Question: I am having a hard time trying to add several fossil tips to a 100 phylogenetic time trees.
Here is a drawing of what I want to do:

I would like to do it for my 100 trees contained in a single nexus file.
Thank you in advance.
EDIT:
Okay, I figured out how to do it. Here is the code for the example:
'''
library(phytools)
tree <- read.tree(text = '(A:20,(B1:5,B2:5):15);')
plot(tree)
nodelabels()
edgelabels()
case1 <- bind.tip(tree, tip.label="Fossil tip 1", where=which(tree$tip.label=="A"), position = 10, edge.length=10)
plot(case1)
case2 <- bind.tip(tree, tip.label="Fossil tip 2", where=5, position=0.5*tree$edge.length[2], edge.length=0.5*tree$edge.length[2]+tree$edge.length[3])
plot(case2)
case3 <- bind.tip(tree, tip.label="Fossil tip 3", where=5, position=0.5*tree$edge.length[2], edge.length=(0.5*tree$edge.length[2]+tree$edge.length[3])-10)
plot(case3)
'''
And here is the code fo my data:
'''
library(phytools)
mammif <- read.nexus(file.choose()) #100 phyogenetic time trees
tree <- mammif$tree_7736 #for the first tree
plot(tree)
nodelabels()
edgelabels()
case1 <- bind.tip(tree, tip.label="Fossil tip 1", where=which(tree$tip.label=="Tupaia_belangeri"), position = 30, edge.length=30)
plot(case1)
case2 <- bind.tip(tree, tip.label="Fossil tip 2", where=36, position=0.5*tree$edge.length[21], edge.length=0.5*tree$edge.length[21]+tree$edge.length[22])
plot(case2)
case3 <- bind.tip(tree, tip.label="Fossil tip 3", where=33, position=0.5*tree$edge.length[13], edge.length=(0.5*tree$edge.length[13]+tree$edge.length[14])-10)
plot(case3)
'''
The code works just fine for the first tree. I would like to loop it for the rest of the trees but the thing is that the nodes and the edges can change between the trees. I think it would be easier to designate the taxa of a clade rather than a node and the edge leading to a taxon rather than an edge number. Any idea?
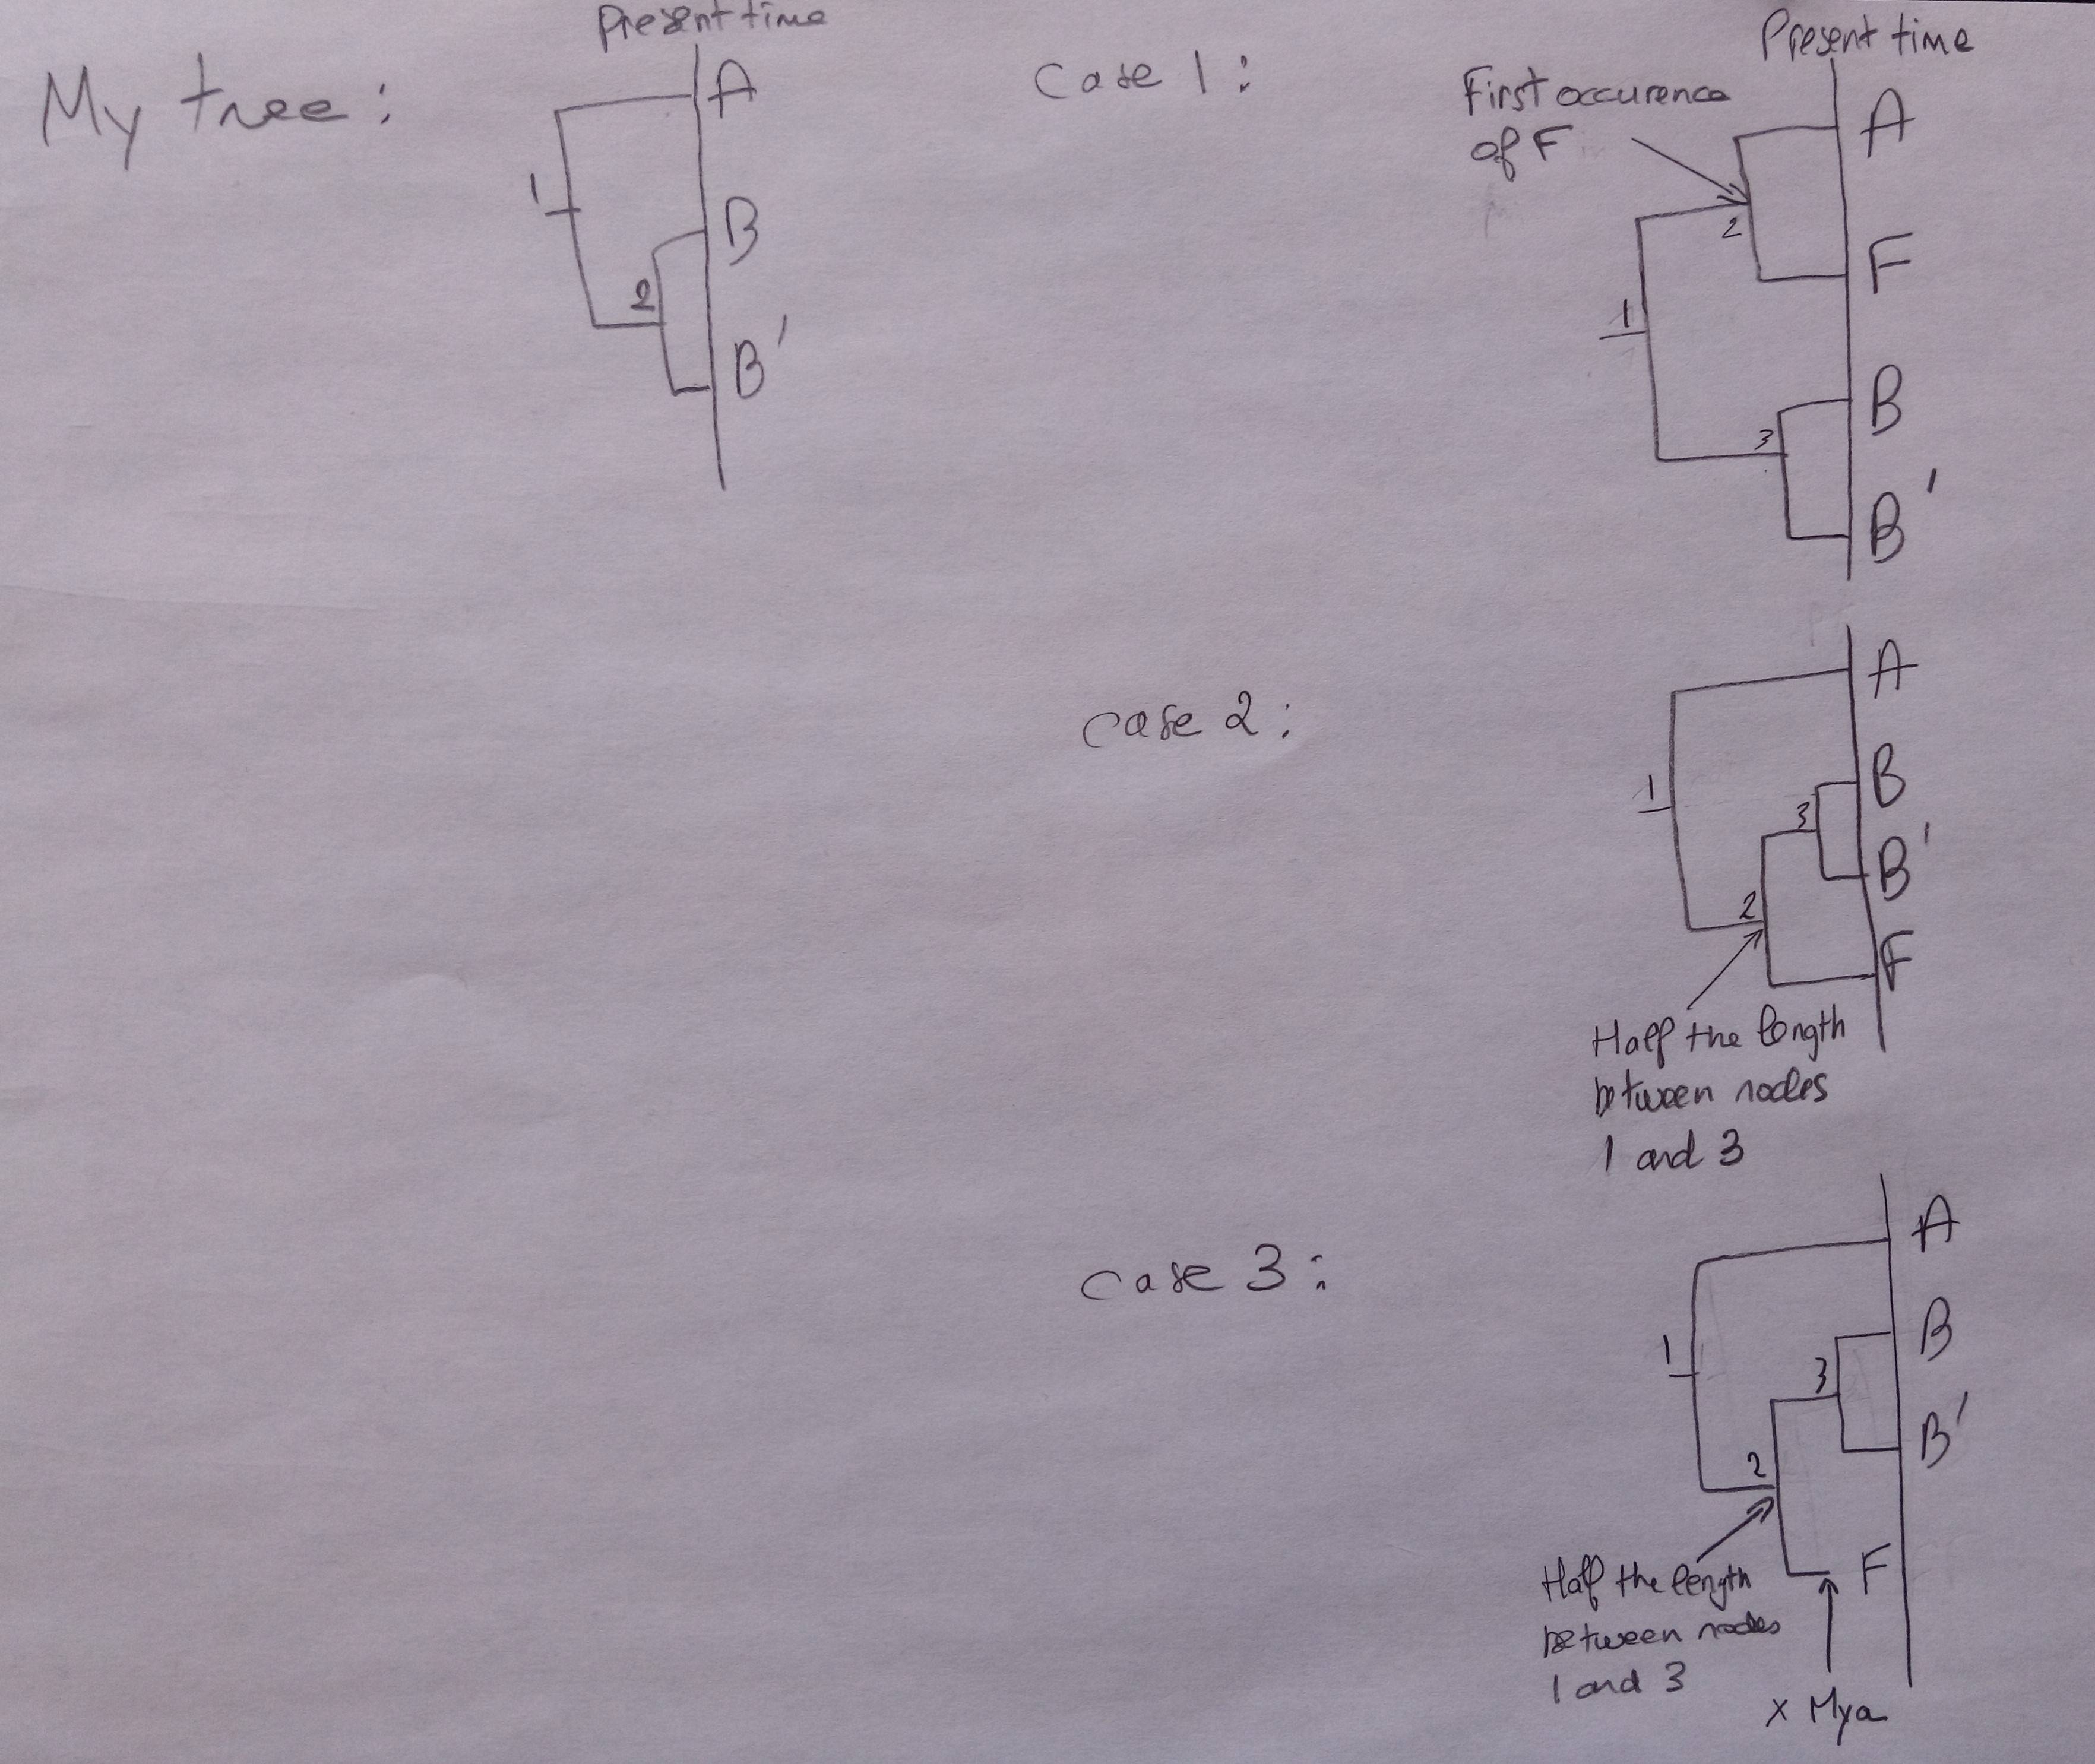
Answer: Here is a general approach to find the most recent common ancestor (MRCA) of some tips and bind a (fossil) branch to that node. I am going to show this with some random trees, but write back if you have trouble implementing with your real data.
'''
library(ape)
library(phytools)
'''
First we generate some random ultrametric trees.
'''
set.seed(1)
random_trees <-
replicate(n = 4,
expr = rcoal(n = 5, rooted = TRUE),
simplify = FALSE)
# plot
par(mfrow=c(2,2))
lapply(random_trees, plot.phylo)
'''
<URL>
Then we add a root edge with some arbitrary length. This is required for 'phytools::bind.tip' (which is a wrapper around 'ape::bind.tree'). Depending on your real trees, you might not need to worry about the root branch length.
'''
random_trees <-
lapply(seq_along(random_trees), function(i) {
random_trees[[i]]$root.edge <- 0.2;
return(random_trees[[i]])})
lapply(random_trees, "[[", "root.edge")
'''
Then, lets asumme we want to add a fossil node on the branch representing the MRCA of tips t1 and t2. We can cycle over the trees to find the wanted node (MRCA of t1 and t2). The topologies here can be different, all we want is that target node.
'''
target_taxa <- paste0("t", 1:2)
target_mrcas <-
lapply(random_trees, function(x)
getMRCA(x, tip = target_taxa))
'''
In a final pass, we cycle over the trees and bind our fossil to the desired branch
'''
trees_with_fossil <-
lapply(seq_along(random_trees), function(i)
phytools::bind.tip(
tree = random_trees[[i]],
tip.label = "fossil",
edge.length = 0.1,
where = target_mrcas[[i]],
position = 0.02
))
'''
Plot:
'''
lapply(trees_with_fossil, plot.phylo)
'''
<URL>